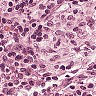
Metastatic tissue present: no